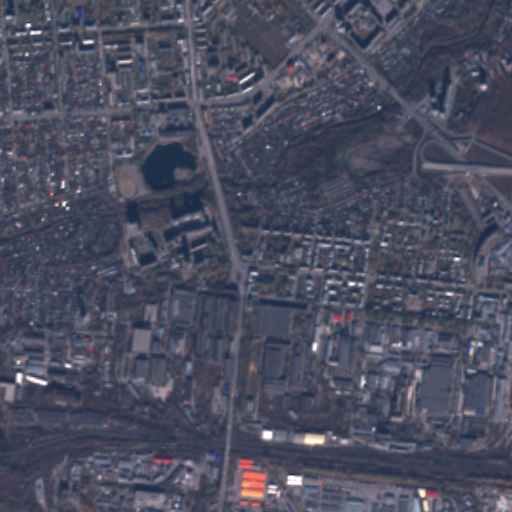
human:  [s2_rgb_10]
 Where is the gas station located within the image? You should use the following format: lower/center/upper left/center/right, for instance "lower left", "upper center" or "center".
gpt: The gas station is located in the lower center of the image.
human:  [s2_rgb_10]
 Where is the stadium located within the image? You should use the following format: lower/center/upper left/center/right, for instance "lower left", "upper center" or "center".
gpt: The stadium is located in the center right of the image.
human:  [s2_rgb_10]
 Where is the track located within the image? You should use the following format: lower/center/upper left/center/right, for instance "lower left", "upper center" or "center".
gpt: The track is located in the upper left of the image.
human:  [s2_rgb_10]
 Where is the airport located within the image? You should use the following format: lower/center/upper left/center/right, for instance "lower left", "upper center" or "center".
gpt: There is no airport in the image.